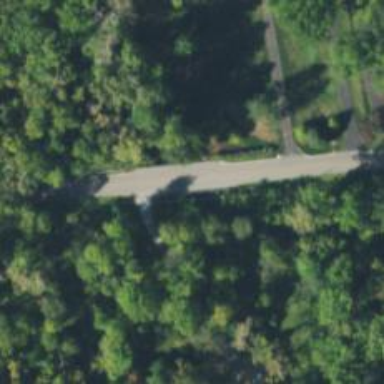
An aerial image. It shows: Culvert tunnel.